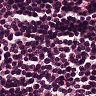
Metastatic tissue present: no